Question: I am having some problems making a long list selector load my data, and i have been unable to find a solution to this problem.
This is my xaml:
'''
<phone:LongListSelector x:Name="animeList"
Margin="0,0,-12,0"
ItemsSource="{Binding Animes}"
Tap="AnimeList_OnTap">
<phone:LongListSelector.ItemTemplate>
<DataTemplate>
<StackPanel Margin="0,0,0,17">
<TextBlock Text="{Binding Name}" TextWrapping="Wrap" Style="{StaticResource PhoneTextExtraLargeStyle}">
<toolkit:ContextMenuService.ContextMenu>
<toolkit:ContextMenu IsZoomEnabled="false">
<toolkit:MenuItem Header="Add as favorit" Click="AddFavorite" />
</toolkit:ContextMenu>
</toolkit:ContextMenuService.ContextMenu>
</TextBlock>
</StackPanel>
</DataTemplate>
</phone:LongListSelector.ItemTemplate>
</phone:LongListSelector>
'''
My view model is simple:
'''
public ObservableCollection<AnimeItemViewModel> _animes { get; set; }
public ObservableCollection<AnimeItemViewModel> Animes
{
get { return _animes; }
set
{
if (value != _animes)
{
_animes = value;
NotifyPropertyChanged("Animes");
}
}
}
'''
And how i load my data:
'''
public MainPage()
{
InitializeComponent();
DataContext = App.ViewModel;
this.Loaded += OnLoaded;
}
private void OnLoaded(object sender, RoutedEventArgs routedEventArgs)
{
ObservableCollection<AnimeItemViewModel> _animes = new ObservableCollection<AnimeItemViewModel>();
foreach (var i in App.AnimeList.List)
_animes.Add(new AnimeItemViewModel() { AId = i.AId, Name = i.Name });
App.ViewModel.Animes = _animes;
}
'''
And lastly just to show that there are data in the list

Update: I also have a search function, and if i enter a search text will the longlist update, but i am for some reason unable to scroll
'''
private void OnKeyDown(object sender, System.Windows.Input.KeyEventArgs e)
{
if (e.Key == Key.Enter)
{
ObservableCollection<AnimeItemViewModel> _animes = new ObservableCollection<AnimeItemViewModel>();
foreach (var i in App.AnimeList.List)
if (string.IsNullOrWhiteSpace(SearchTextBox.Text) || i.Name.ToLower().Contains(SearchTextBox.Text.ToLower()))
_animes.Add(new AnimeItemViewModel() { AId = i.AId, Name = i.Name });
App.ViewModel.Animes = _animes;
}
}
'''
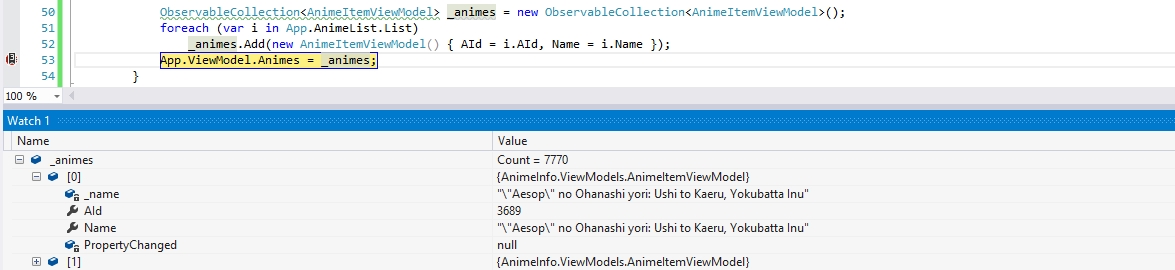
Answer: Try placing your loading code in 'OnNavigatedTo'. As for the scrolling issue - setting a proper height to the 'StackPanel'. Let me know if it works.